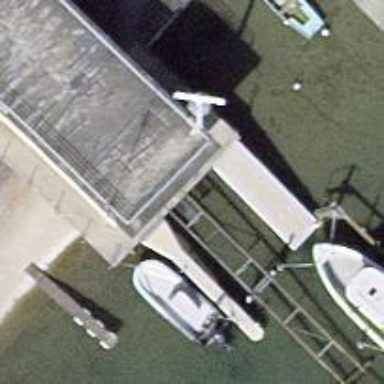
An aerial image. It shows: Man-made pier.